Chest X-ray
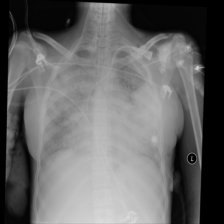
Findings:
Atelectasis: negative
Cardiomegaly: negative
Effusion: negative
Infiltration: negative
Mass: negative
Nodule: negative
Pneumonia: negative
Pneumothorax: negative
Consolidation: negative
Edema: negative
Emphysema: negative
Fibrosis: negative
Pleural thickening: negative
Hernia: negative